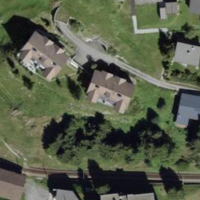
EUNIS habitat code: 55
Species observed at this site:
Falco tinnunculus
Chelidonium majus
Nucifraga caryocatactes